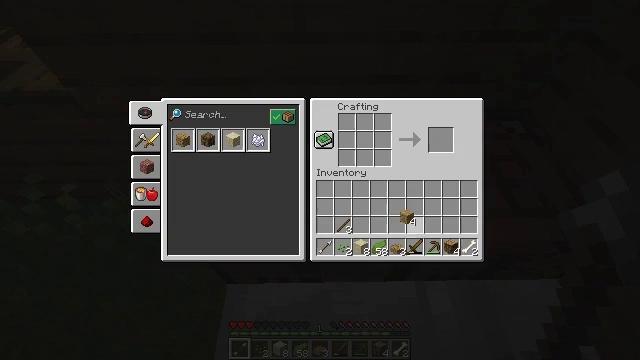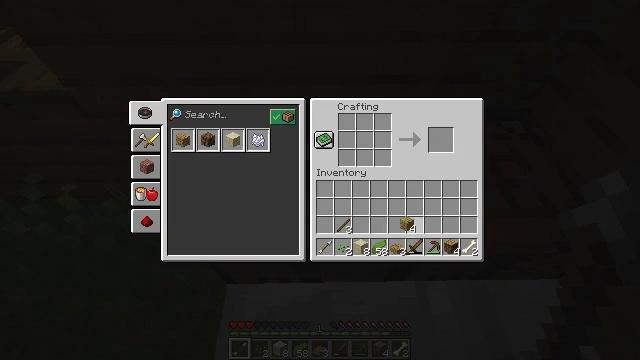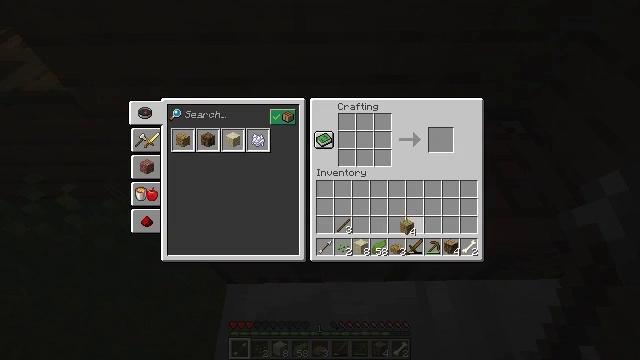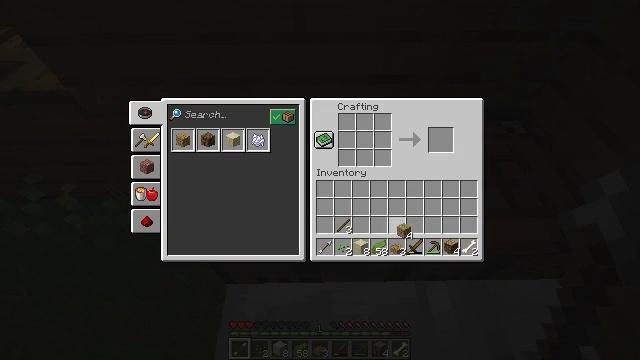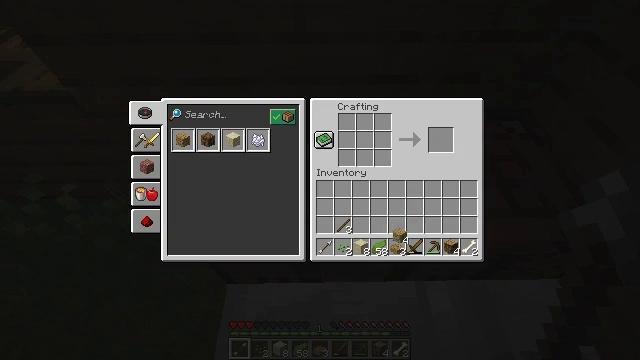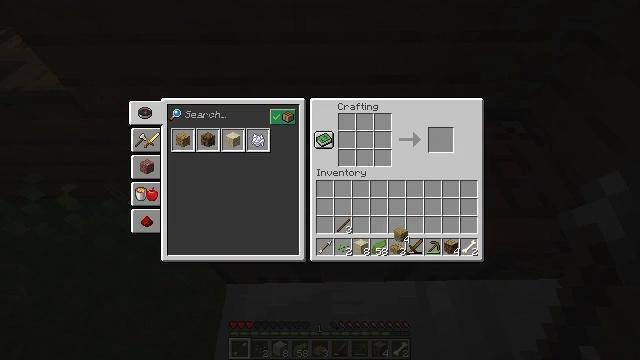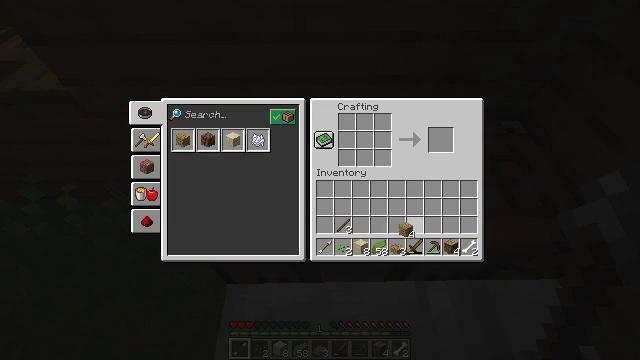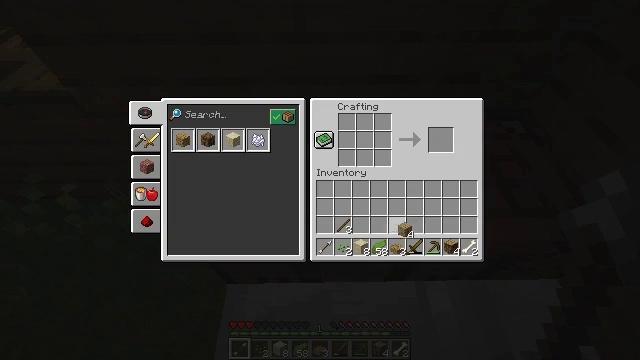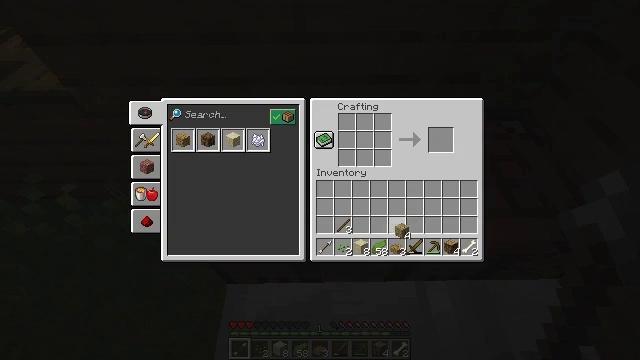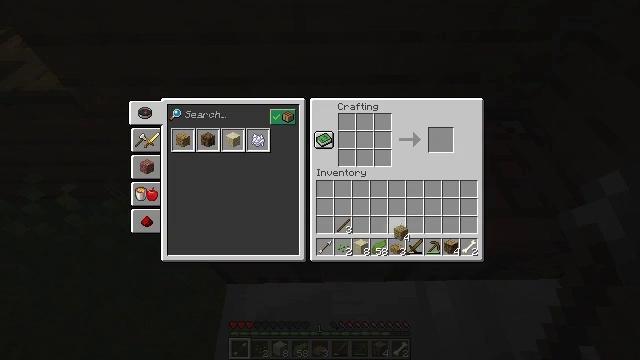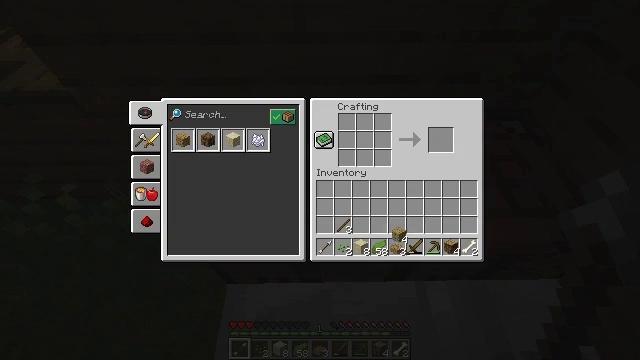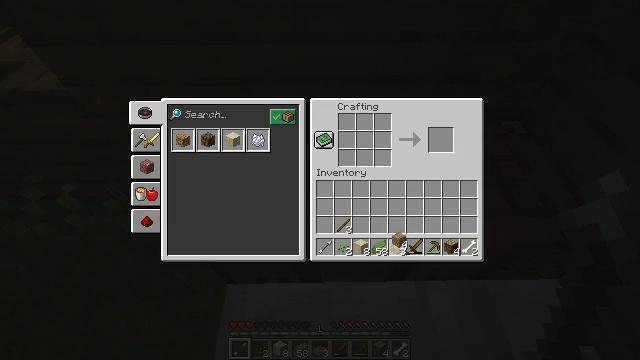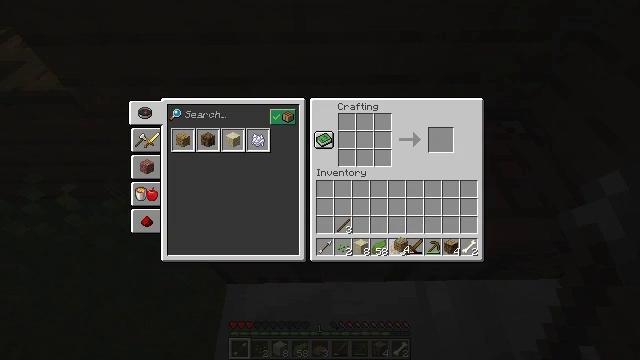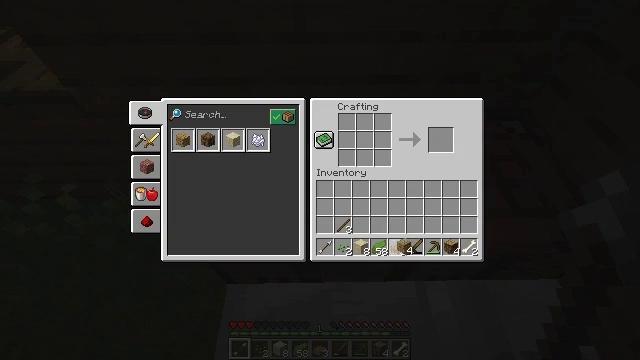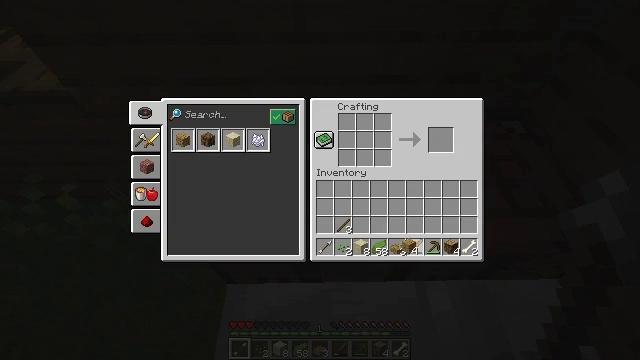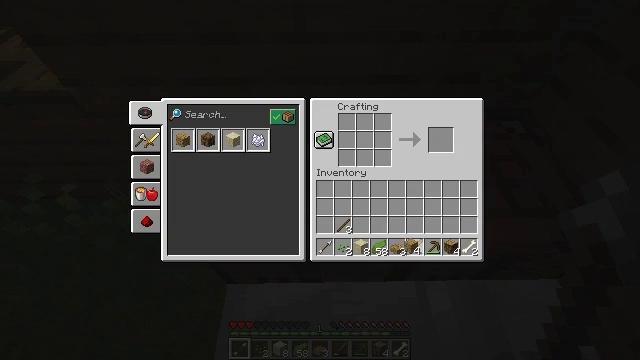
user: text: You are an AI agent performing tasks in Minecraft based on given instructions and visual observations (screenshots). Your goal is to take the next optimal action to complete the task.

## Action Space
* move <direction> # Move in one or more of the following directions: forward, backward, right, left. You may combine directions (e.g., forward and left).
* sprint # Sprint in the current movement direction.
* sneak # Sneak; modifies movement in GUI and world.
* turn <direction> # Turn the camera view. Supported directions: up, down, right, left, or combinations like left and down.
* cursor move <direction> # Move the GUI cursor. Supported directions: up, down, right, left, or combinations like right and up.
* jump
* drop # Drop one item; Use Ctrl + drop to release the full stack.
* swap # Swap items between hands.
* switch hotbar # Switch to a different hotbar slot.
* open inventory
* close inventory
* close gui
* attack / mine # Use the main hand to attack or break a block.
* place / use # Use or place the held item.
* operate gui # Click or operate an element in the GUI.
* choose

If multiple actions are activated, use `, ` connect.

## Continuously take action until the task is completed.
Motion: motion action
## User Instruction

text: Craft an oak fence.
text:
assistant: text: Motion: turn down
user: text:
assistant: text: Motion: no_op
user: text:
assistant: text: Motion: no_op
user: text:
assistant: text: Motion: no_op
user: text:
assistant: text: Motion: no_op
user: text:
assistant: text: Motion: no_op
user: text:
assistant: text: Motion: no_op
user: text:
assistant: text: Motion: no_op
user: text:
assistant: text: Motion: no_op
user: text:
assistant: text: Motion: no_op
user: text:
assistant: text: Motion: no_op
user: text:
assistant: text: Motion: no_op
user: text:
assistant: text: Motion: no_op
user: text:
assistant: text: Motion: no_op
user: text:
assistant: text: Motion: no_op
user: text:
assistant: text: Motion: no_op
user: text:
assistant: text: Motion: no_op
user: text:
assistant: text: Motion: no_op
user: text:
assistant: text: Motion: no_op
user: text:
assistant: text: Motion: no_op
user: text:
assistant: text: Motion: no_op
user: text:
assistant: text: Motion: no_op
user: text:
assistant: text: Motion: no_op
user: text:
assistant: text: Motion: no_op
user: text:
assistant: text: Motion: no_op
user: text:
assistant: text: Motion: no_op
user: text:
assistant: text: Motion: no_op
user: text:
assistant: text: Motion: no_op
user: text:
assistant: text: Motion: no_op
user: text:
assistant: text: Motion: no_op